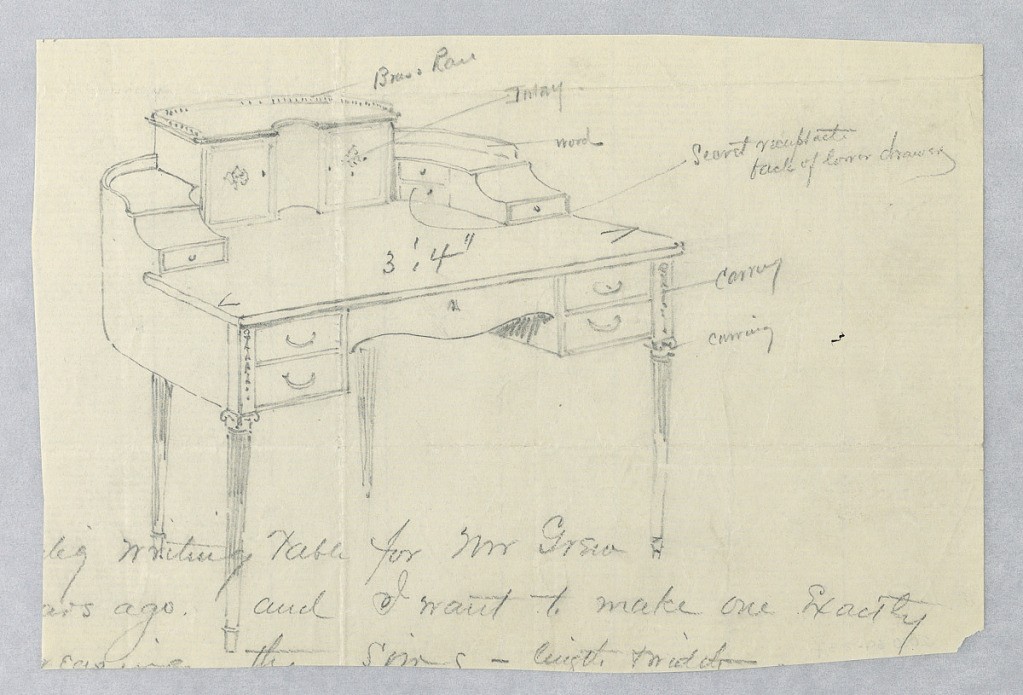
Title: Design for Writing Table with Top Cabinet and Ionic Capitals Atop Legs
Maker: A.N. Davenport Co.
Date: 1900–05
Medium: Graphite on thin cream paper
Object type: Drawing
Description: Rectangular table top with molded central panel flanked by 2 drawers on either side; raised on 4 fluted, tapering, columnar legs with ionic capitals; central cabinet at rear of top consisting of recessed center flanked by 2 doors having extensions with 3 small drawers on either side.